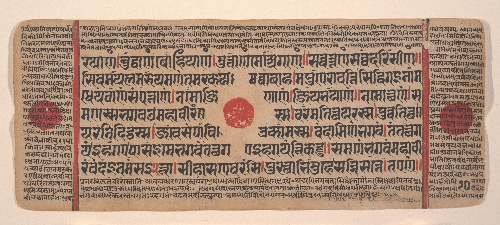
Date: 15th century
Object type: Folio
Classification: Paintings
Medium: Ink, opaque watercolor, and gold on paper
Culture: India (Gujarat)
Dimensions: 4 3/8 x 10 5/8 in. (11.1 x 27 cm)
Department: Asian Art
Credit line: Rogers Fund, 1955
Accession year: 1955
Repository: Metropolitan Museum of Art, New York, NY